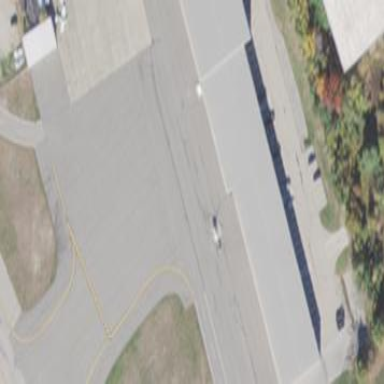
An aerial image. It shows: Hangar located at airport.